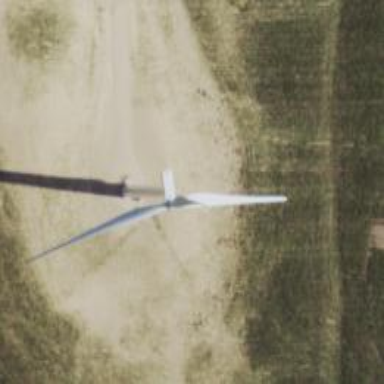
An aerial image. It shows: Wind generator with horizontal axis. The generator is wind turbine.